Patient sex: M
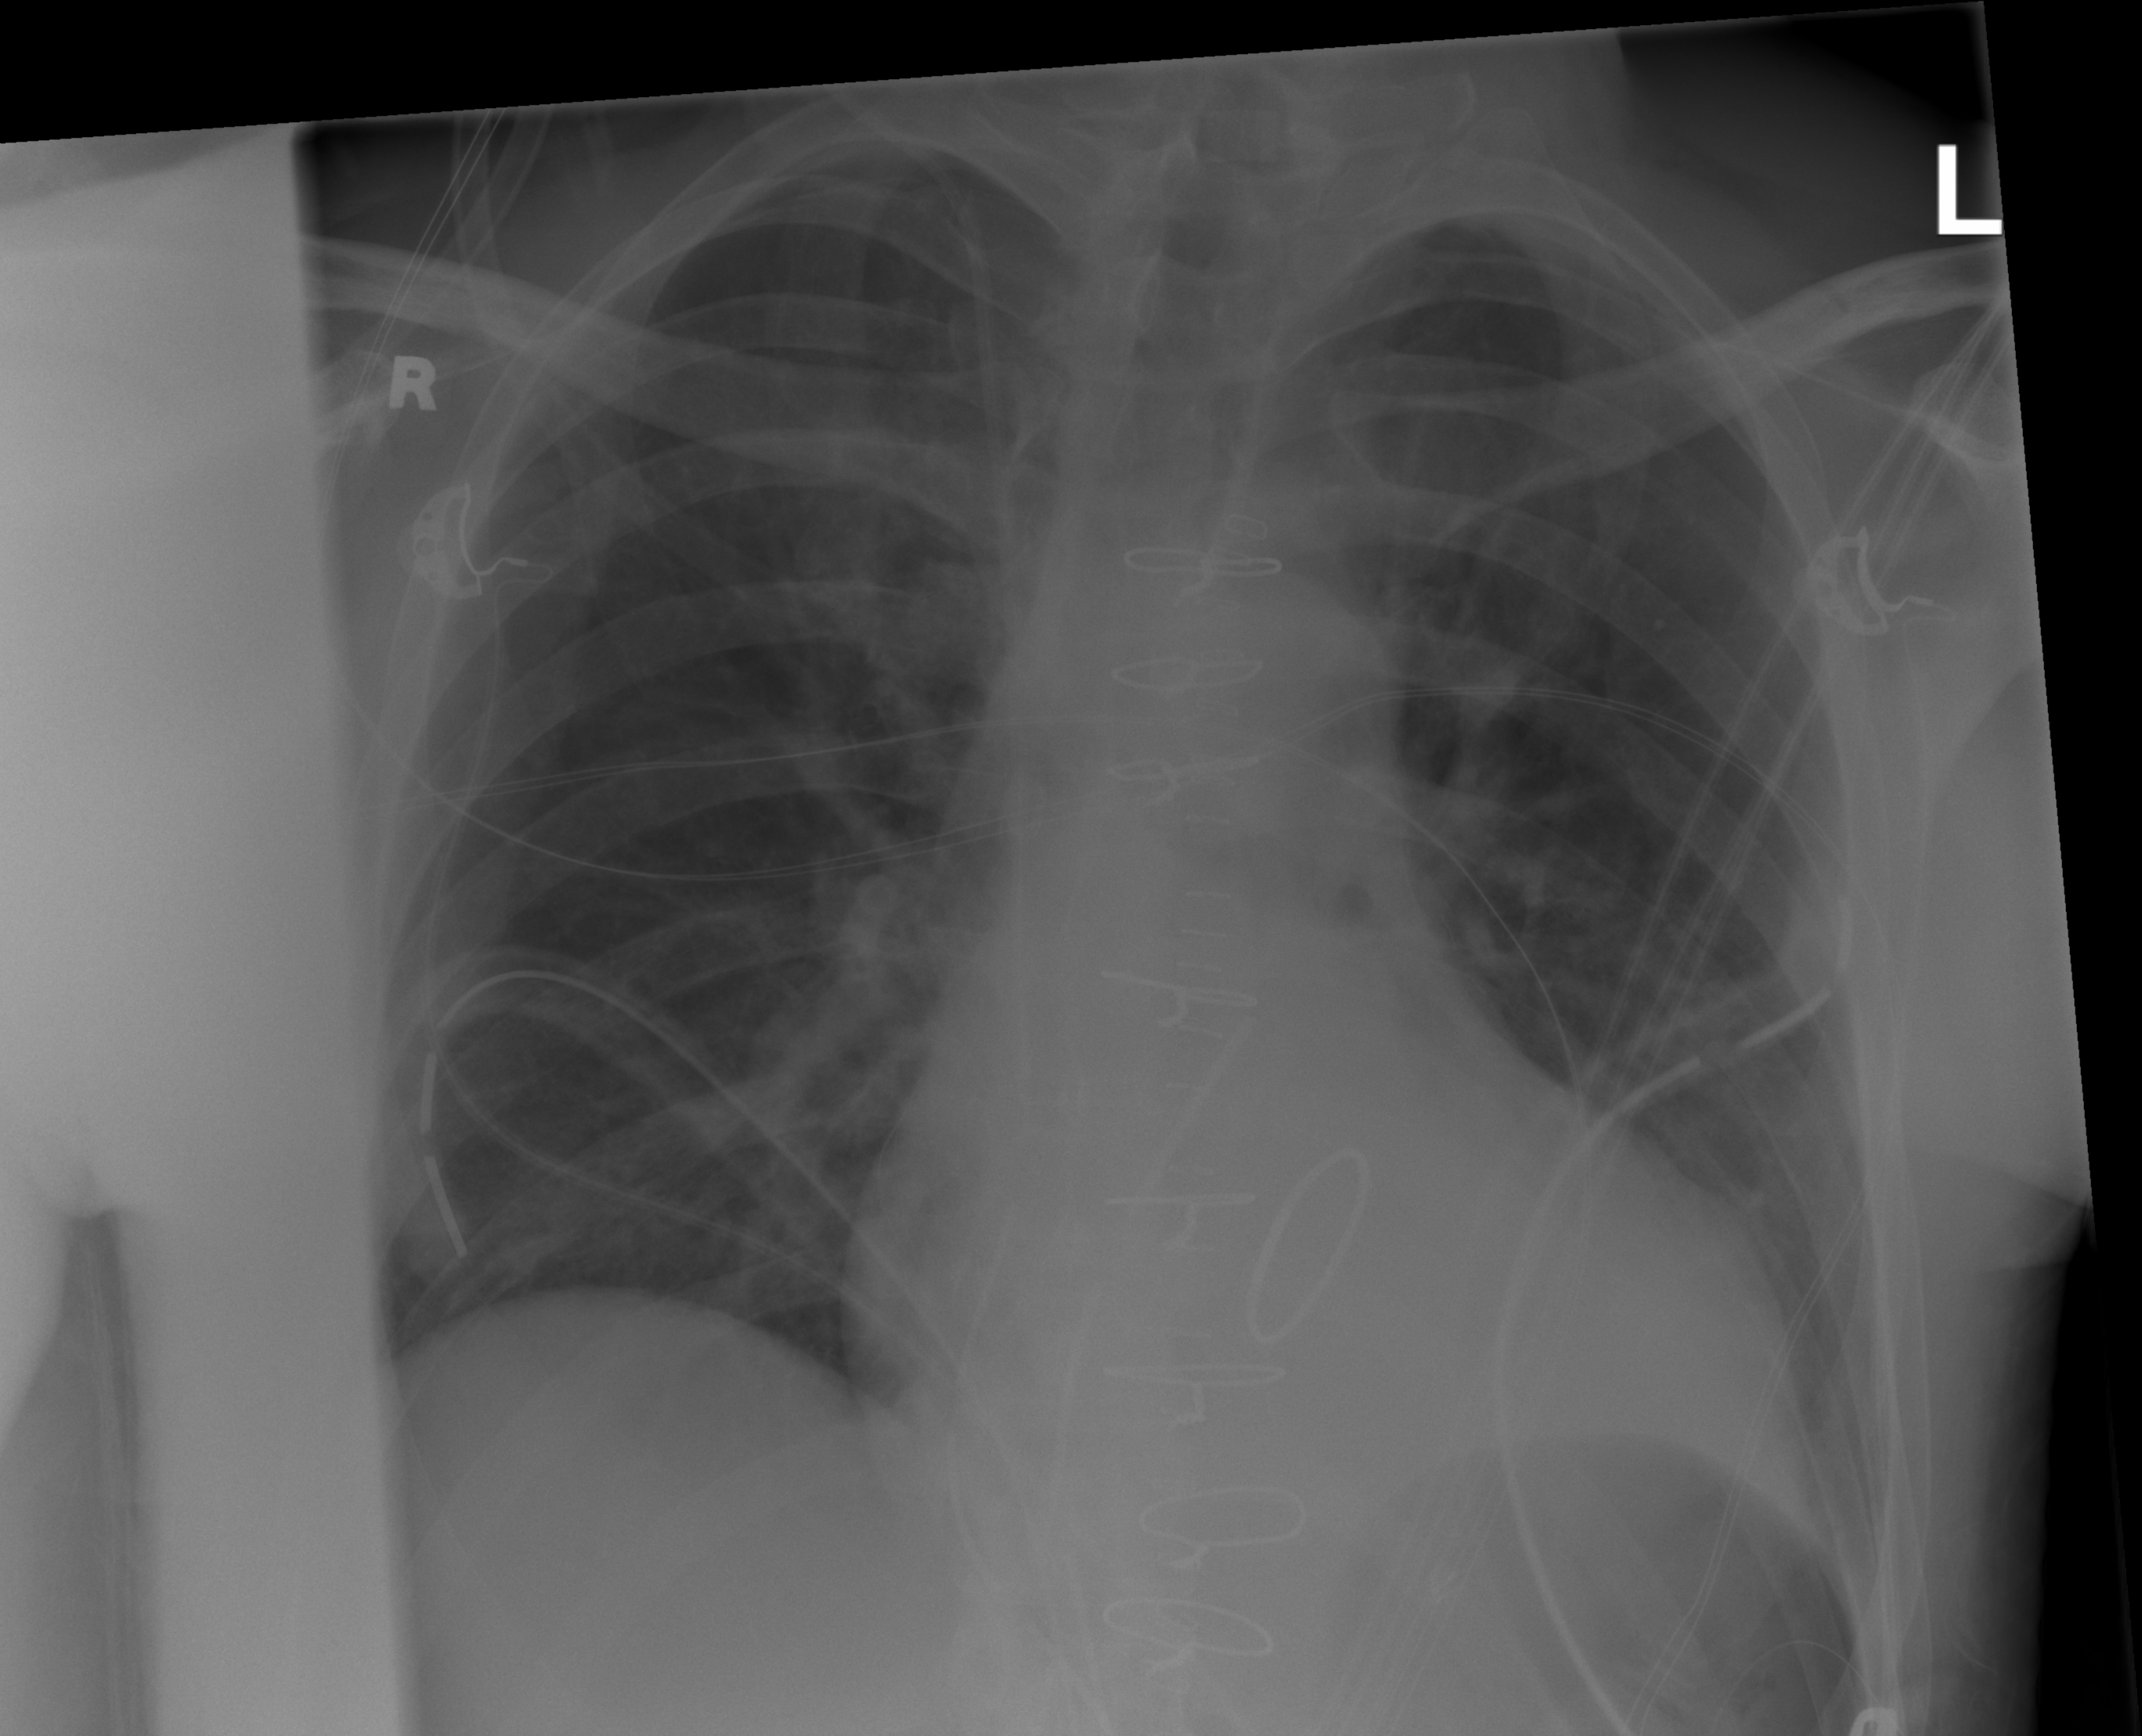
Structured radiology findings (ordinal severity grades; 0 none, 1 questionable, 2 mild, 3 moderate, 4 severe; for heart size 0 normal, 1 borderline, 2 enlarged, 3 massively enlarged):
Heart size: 0
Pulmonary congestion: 0
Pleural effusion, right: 0
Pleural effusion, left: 0
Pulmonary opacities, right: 0
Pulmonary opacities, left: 0
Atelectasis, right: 1
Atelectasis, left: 1